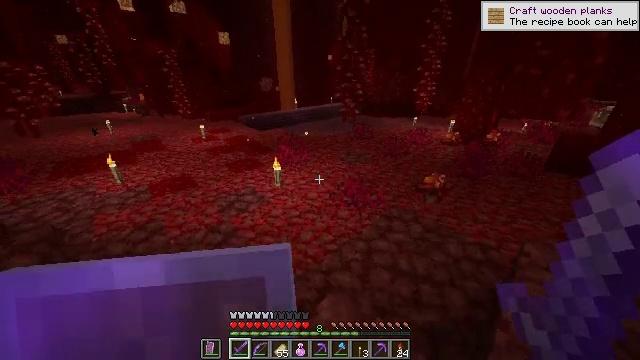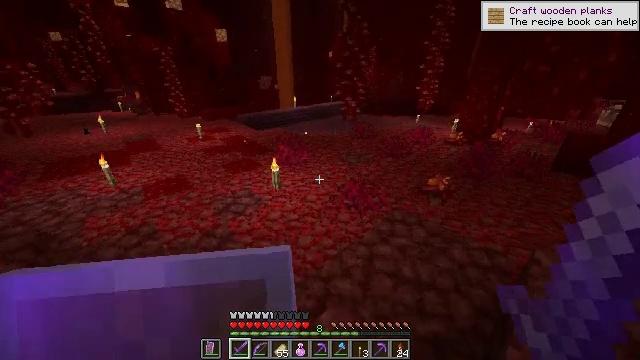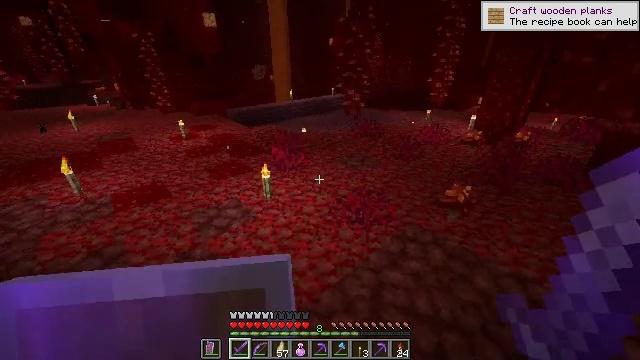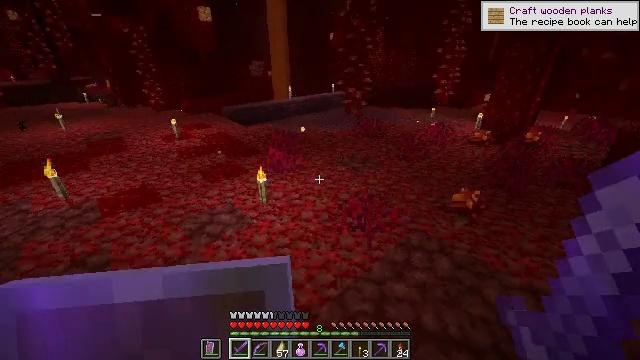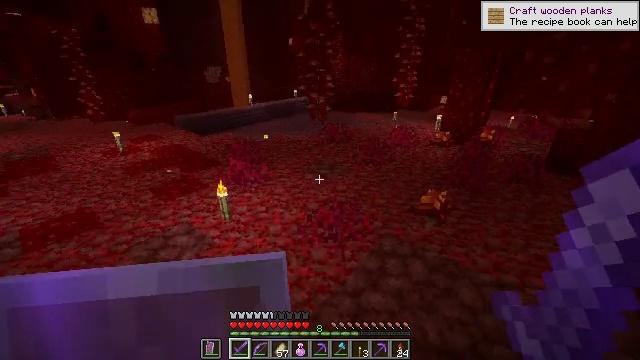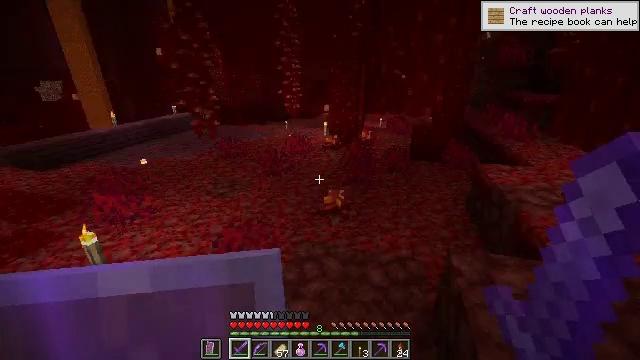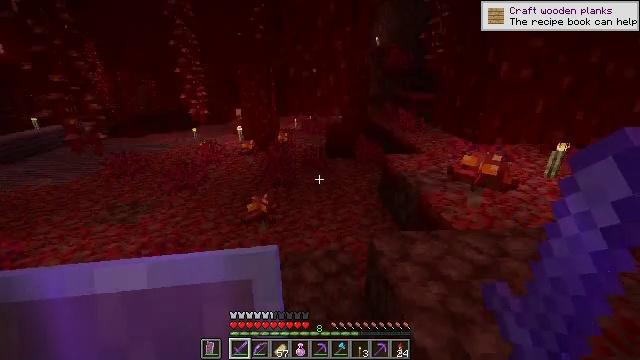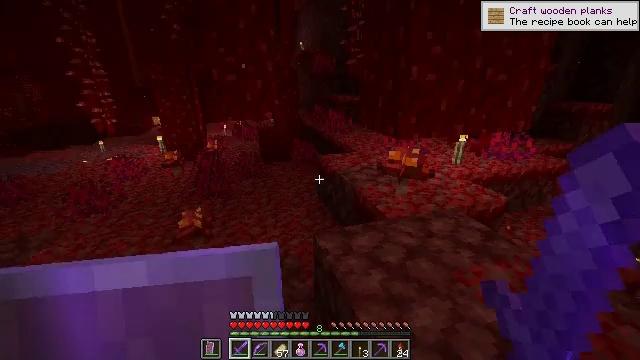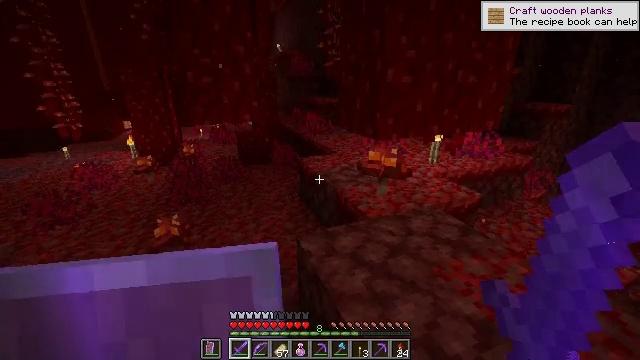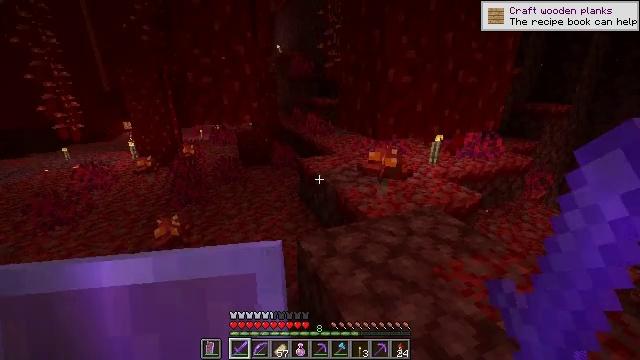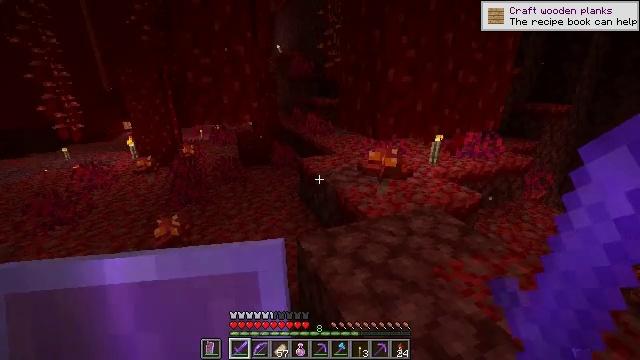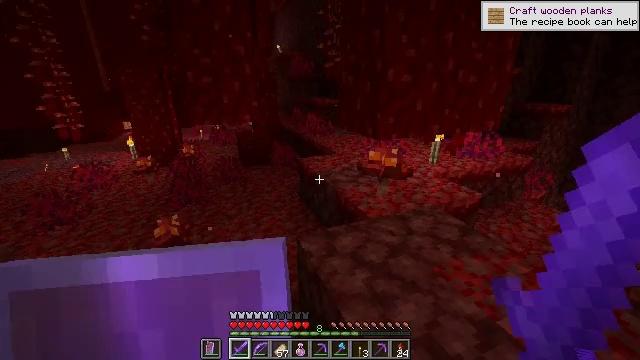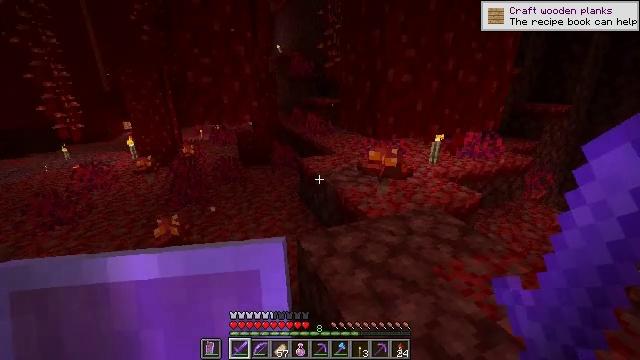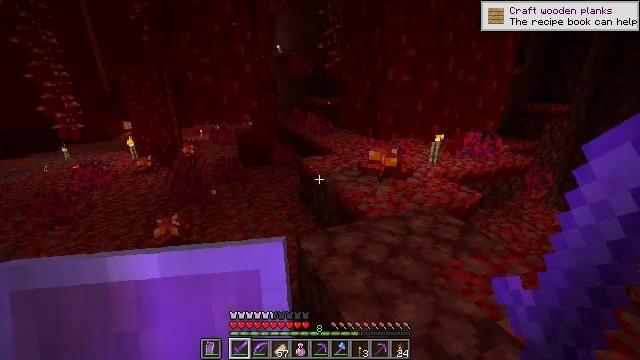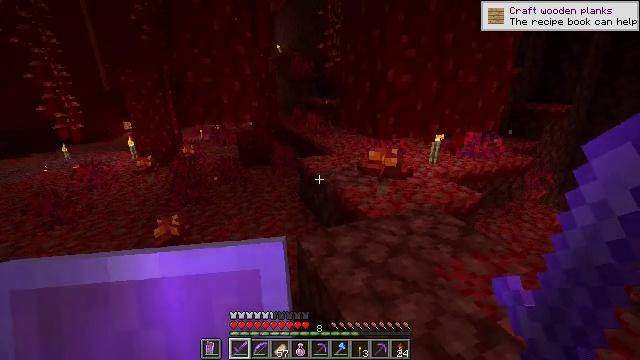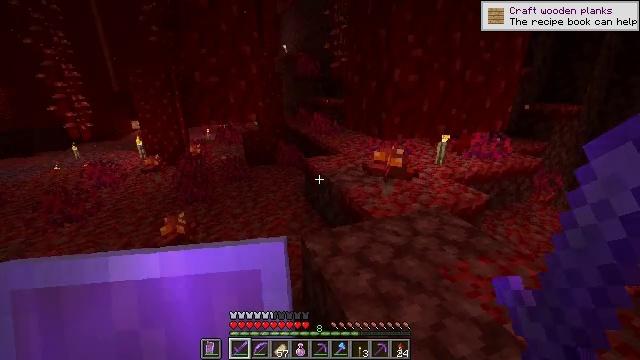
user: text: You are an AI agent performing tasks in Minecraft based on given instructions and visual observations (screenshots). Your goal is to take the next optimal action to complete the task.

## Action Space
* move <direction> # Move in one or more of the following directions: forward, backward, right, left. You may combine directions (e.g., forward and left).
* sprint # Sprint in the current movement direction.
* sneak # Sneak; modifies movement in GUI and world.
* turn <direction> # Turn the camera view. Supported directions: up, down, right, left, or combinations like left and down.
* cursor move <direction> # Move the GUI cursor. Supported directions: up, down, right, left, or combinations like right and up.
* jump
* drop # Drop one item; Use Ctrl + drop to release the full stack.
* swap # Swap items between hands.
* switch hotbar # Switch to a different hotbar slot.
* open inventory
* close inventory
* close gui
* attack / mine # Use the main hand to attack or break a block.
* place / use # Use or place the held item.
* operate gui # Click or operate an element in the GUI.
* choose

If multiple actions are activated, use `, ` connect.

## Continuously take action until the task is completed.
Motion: motion action
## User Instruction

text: Remove crimson fungus from its spot.
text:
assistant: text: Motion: no_op
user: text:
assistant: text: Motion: no_op
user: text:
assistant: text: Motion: no_op
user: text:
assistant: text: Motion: turn right and up
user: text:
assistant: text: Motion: turn right and up
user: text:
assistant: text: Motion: turn right
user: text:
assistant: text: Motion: turn right
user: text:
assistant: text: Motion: turn right
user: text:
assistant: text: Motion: no_op
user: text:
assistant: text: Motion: no_op
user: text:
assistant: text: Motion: no_op
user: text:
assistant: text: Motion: no_op
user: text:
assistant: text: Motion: no_op
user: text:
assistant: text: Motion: no_op
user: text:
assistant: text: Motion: turn left
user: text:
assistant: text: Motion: turn left
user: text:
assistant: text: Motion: no_op
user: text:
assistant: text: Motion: no_op
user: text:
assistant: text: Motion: move forward, turn left
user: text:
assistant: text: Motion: move forward, turn left and down
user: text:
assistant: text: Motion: move forward, turn left and down
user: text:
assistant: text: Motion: move forward and move left, turn left and down
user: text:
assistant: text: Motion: move forward and move left
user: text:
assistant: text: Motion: move forward and move left
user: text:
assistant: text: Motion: move forward and move left
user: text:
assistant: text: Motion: move forward
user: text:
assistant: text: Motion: move forward
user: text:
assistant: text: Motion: turn right and down
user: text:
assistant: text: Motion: turn right
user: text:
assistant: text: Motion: turn right and up